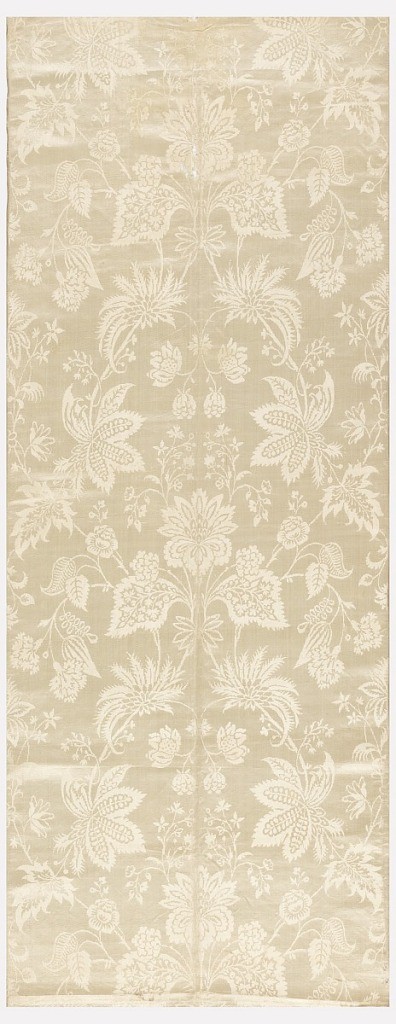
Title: Textile
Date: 17th–18th century
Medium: silk Technique: 7 &1 satin damask; warp float face of satin as background
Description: Vertically symmetrical pattern of finely drawn flowers and foliage. Color: off-white.